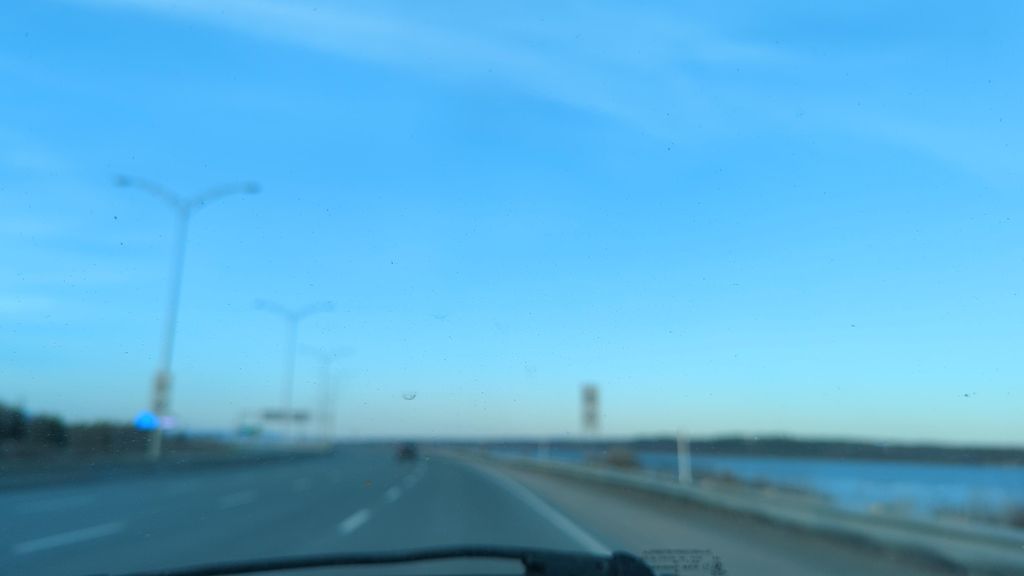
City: quebec_city